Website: walmart
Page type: billing-address
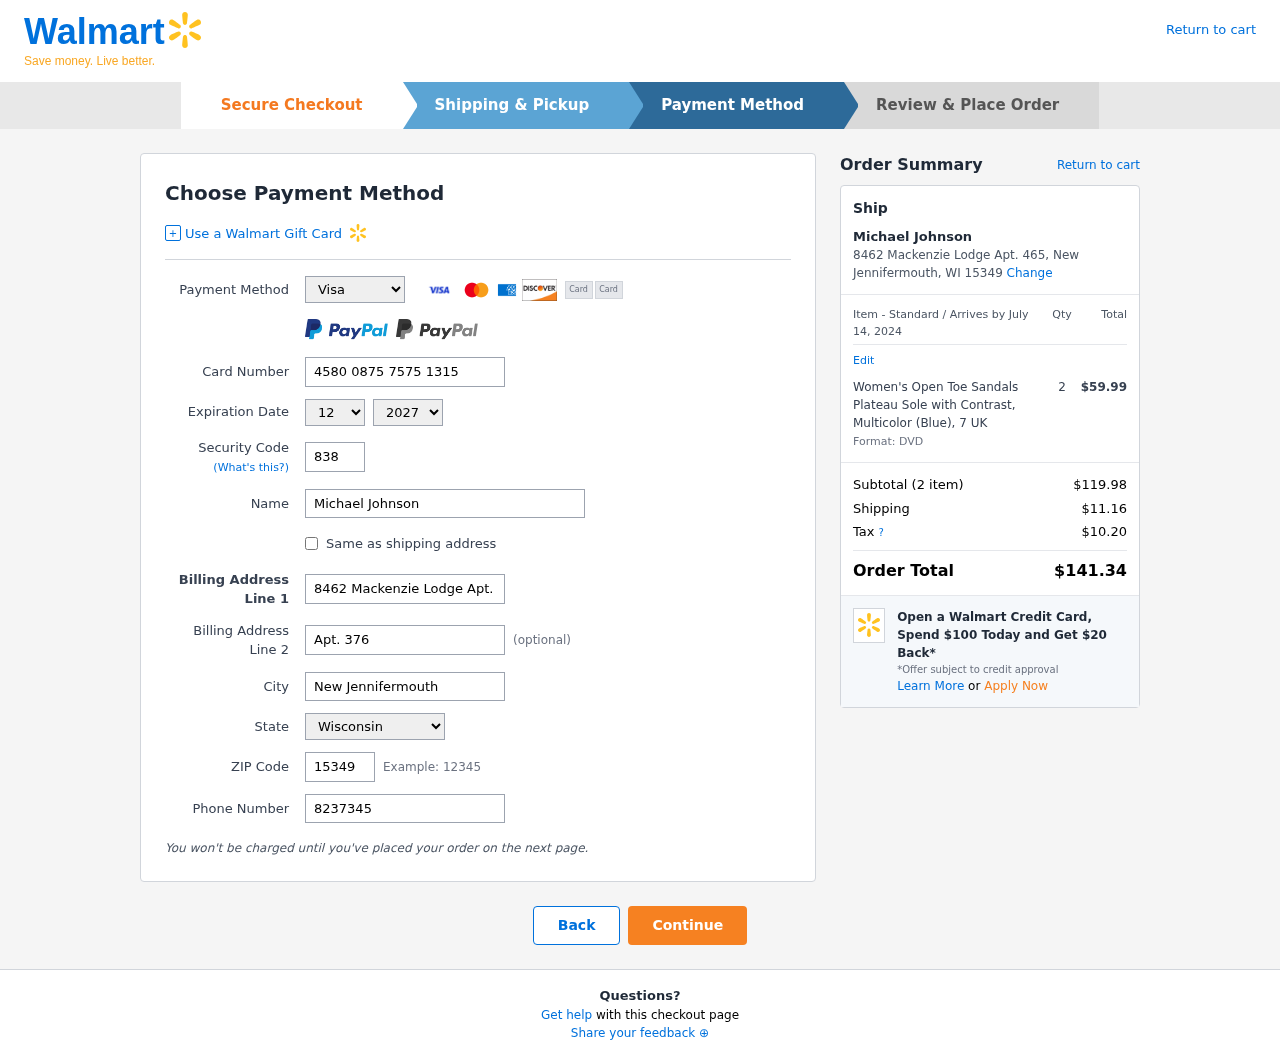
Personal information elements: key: PII_CARD_CVV
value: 838
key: PII_CARD_EXPIRY_MONTH
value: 12
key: PII_CARD_EXPIRY_YEAR
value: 27
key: PII_CARD_NUMBER
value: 4580 0875 7575 1315
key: PII_CARD_TYPE
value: Visa
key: PII_CITY
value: New Jennifermouth
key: PII_CITY_STATE_ZIP
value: New Jennifermouth, WI 15349
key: PII_FULLNAME
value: Michael Johnson
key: PII_PHONE
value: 8237345015
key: PII_POSTCODE
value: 15349
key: PII_STATE
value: Wisconsin
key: PII_STREET
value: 8462 Mackenzie Lodge Apt. 465
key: PII_STREET2
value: Apt. 376
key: PII_FULLNAME2
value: Michael Johnson
Product elements: key: PRODUCT1_NAME
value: Women's Open Toe Sandals Plateau Sole with Contrast, Multicolor (Blue), 7 UK
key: PRODUCT1_PRICE
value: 59.99
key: PRODUCT1_QUANTITY
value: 2
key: PRODUCT1_DESC
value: Format: DVD
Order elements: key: ORDER_DELIVERY_DATE
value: July 14, 2024
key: ORDER_NUM_ITEMS
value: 2
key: ORDER_SUBTOTAL
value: $119.98
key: ORDER_SHIPPING_COST
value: $11.16
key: ORDER_TAX
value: $10.20
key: ORDER_TOTAL
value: $141.34